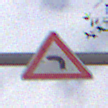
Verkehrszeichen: KurveLinks
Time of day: Midday
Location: Outdoor (Nature)
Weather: PartlyCloudy
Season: NotSpecified
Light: Natural